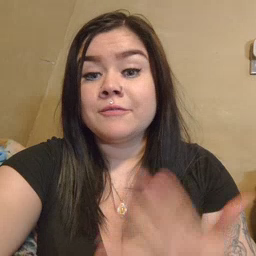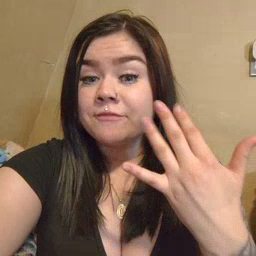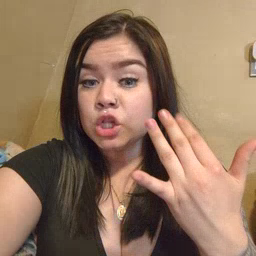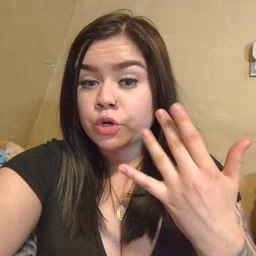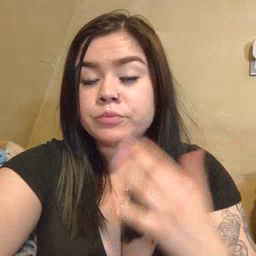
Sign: finger